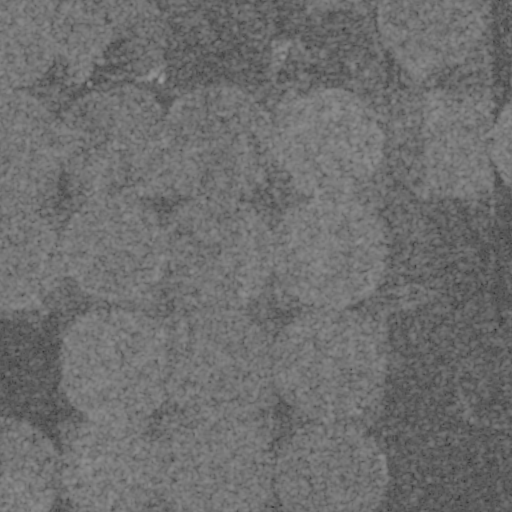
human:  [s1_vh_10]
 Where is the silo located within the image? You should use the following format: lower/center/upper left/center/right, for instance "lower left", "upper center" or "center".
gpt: The silo is located in the upper of the image.
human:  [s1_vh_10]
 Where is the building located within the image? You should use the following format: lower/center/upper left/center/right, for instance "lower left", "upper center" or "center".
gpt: There is no building in the image.

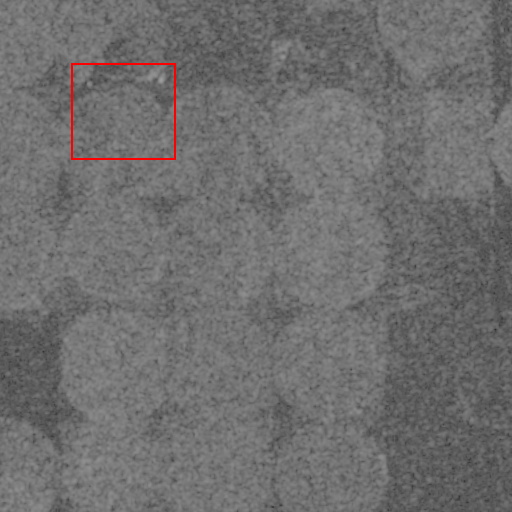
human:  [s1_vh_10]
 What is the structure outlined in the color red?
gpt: There is no red outline.
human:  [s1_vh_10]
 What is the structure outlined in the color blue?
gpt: There is no structure outlined in blue.